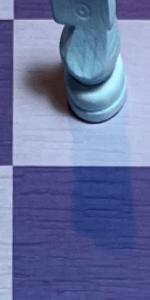
Label: Empty